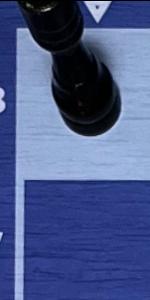
Label: Empty